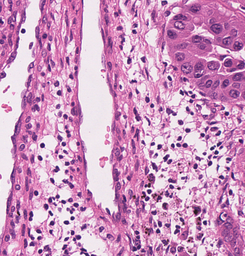
Tumor epithelial tissue: yes
Tumor-associated stroma tissue: yes
Normal tissue: no